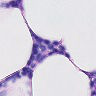
Metastatic tissue present: no